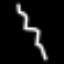
Label: squiggle